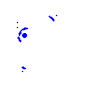
Particle: pion